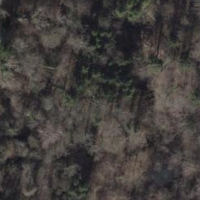
EUNIS habitat code: 41
Species observed at this site:
Lathyrus vernus